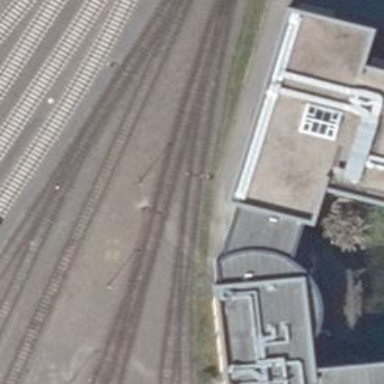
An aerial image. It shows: Railway switch with the turnout on the right side.